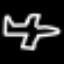
Label: airplane